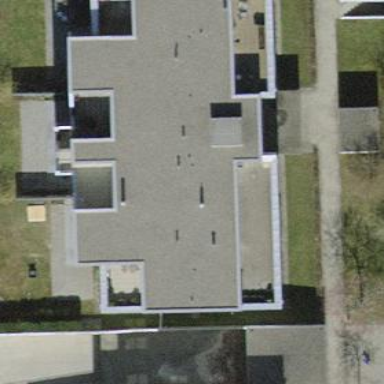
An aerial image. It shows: Building with apartments and flat roof.